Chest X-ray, PA view. Patient: 45 years old, sex F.
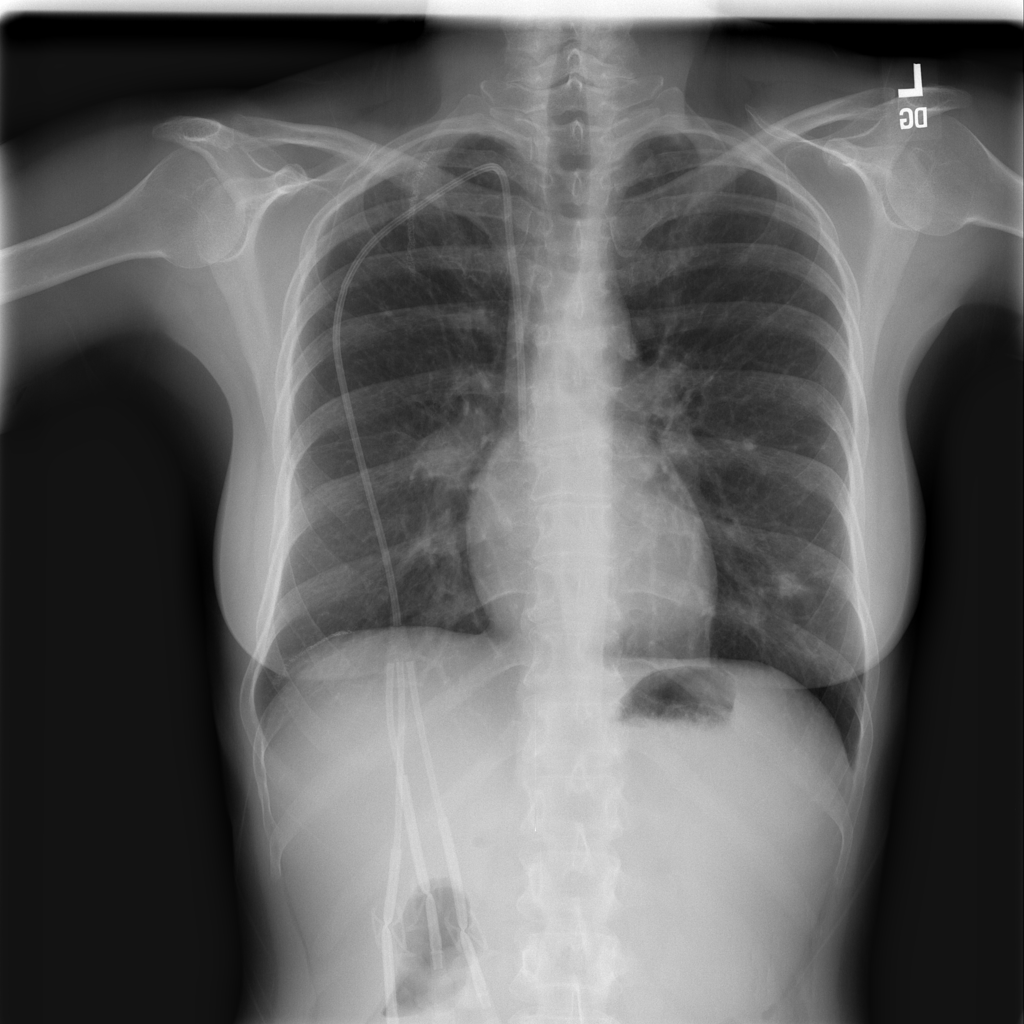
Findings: Nodule